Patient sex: M
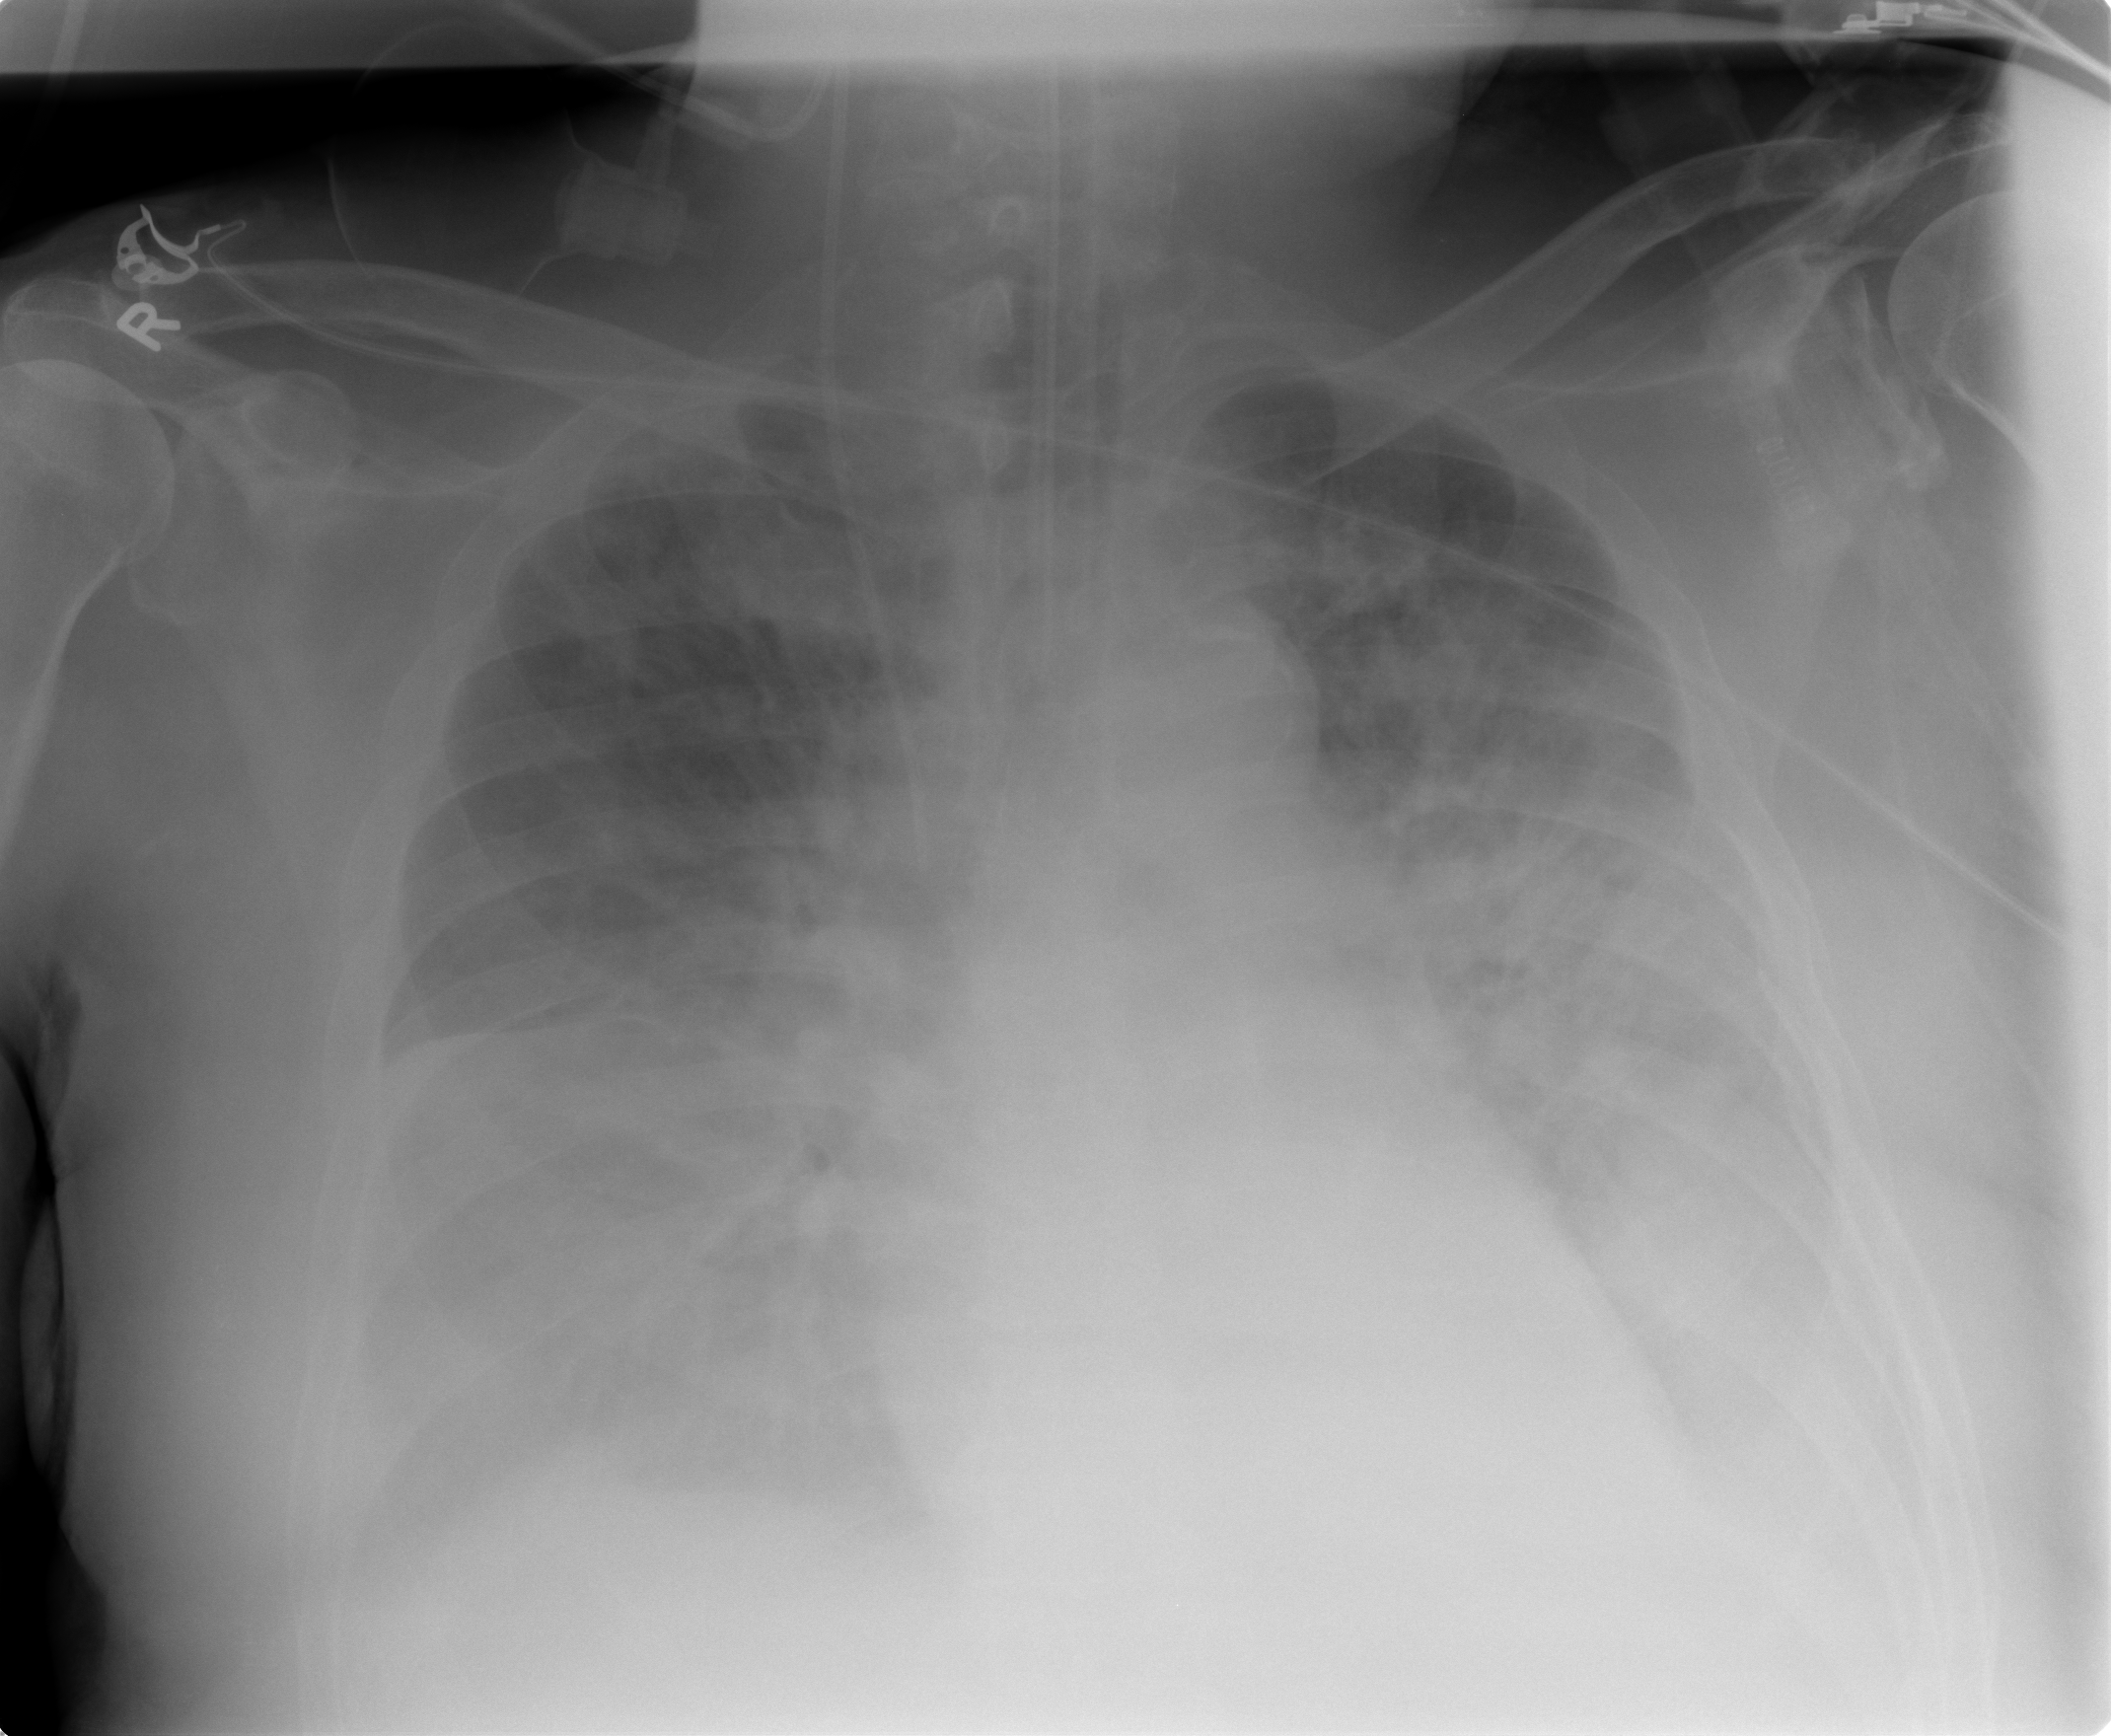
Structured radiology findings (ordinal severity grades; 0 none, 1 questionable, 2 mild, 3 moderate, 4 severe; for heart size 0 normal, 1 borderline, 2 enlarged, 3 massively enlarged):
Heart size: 0
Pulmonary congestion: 2
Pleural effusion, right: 2
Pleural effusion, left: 0
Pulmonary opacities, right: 1
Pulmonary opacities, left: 3
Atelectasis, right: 0
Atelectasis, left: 0